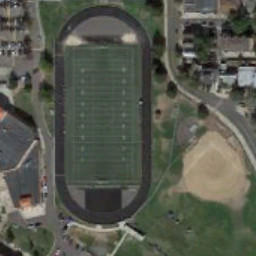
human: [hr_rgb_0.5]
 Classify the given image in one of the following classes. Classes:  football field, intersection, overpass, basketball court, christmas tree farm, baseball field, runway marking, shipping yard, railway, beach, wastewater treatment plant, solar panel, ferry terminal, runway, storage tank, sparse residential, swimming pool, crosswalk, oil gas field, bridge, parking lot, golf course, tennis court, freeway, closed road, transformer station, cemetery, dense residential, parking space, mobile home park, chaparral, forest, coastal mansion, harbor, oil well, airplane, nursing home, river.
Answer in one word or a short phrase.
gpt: football field